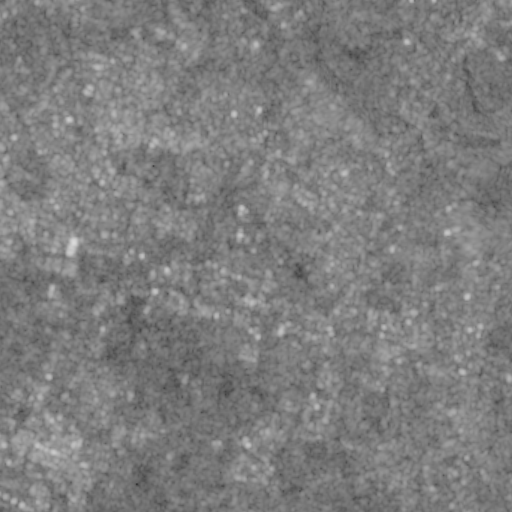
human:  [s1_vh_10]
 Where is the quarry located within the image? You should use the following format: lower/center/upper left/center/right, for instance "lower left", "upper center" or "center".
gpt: The quarry is located in the center left of the image.
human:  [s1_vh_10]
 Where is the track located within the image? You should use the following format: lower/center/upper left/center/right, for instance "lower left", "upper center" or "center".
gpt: The track is located in the center left of the image.
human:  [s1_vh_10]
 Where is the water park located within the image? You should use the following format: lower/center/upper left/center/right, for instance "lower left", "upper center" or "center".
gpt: The water park is located in the center left of the image.
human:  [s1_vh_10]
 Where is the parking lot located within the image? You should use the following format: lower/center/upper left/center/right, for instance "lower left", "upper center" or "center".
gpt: There is no parking lot in the image.

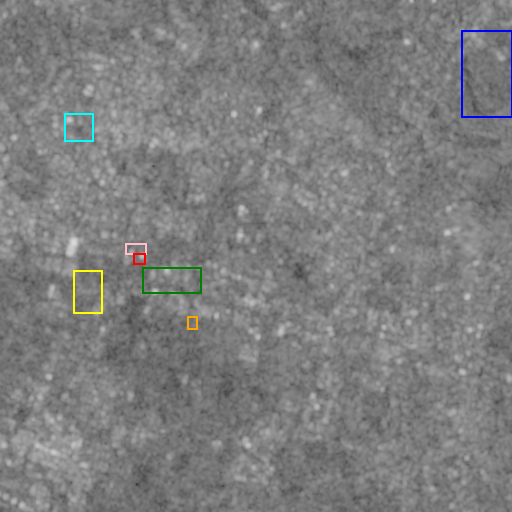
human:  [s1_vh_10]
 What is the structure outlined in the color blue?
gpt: The structure outlined in blue is a crop field.
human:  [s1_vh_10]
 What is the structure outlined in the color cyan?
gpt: The structure outlined in cyan is a park.
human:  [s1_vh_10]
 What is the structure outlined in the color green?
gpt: The structure outlined in green is a parking lot.
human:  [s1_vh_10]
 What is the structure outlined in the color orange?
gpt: The structure outlined in orange is a power substation.
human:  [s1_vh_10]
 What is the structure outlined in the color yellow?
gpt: The structure outlined in yellow is a quarry.
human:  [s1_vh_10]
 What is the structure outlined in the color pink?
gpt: The structure outlined in pink is a track.
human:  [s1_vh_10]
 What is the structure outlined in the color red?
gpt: The structure outlined in red is a water park.
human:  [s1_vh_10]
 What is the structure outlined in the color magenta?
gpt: There is no magenta outline.